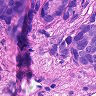
Metastatic tissue present: yes